Field crop: maize
Growth stage: 2
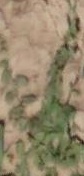
Species: convolvulus